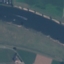
Label: River